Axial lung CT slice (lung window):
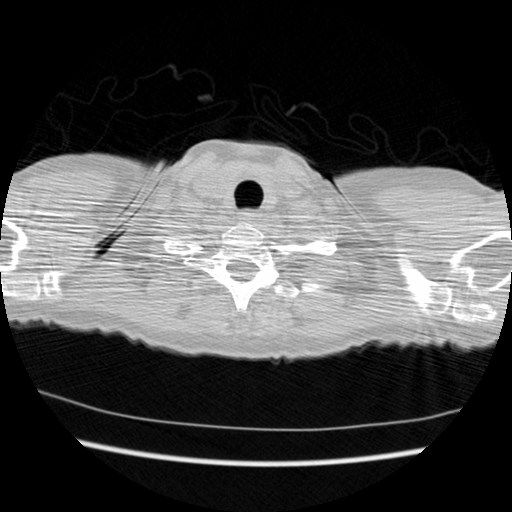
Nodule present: no